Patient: sex F, age 27
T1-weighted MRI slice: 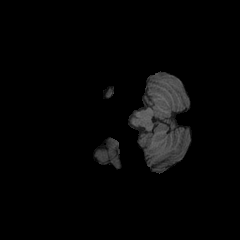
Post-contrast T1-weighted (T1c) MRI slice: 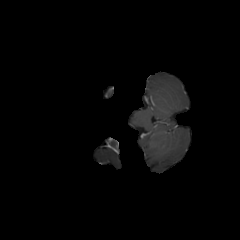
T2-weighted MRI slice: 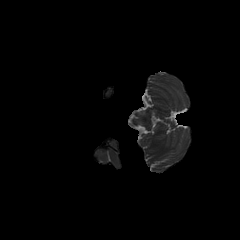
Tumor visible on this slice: no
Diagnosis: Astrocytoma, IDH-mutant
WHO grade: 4